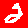
Digit: 2